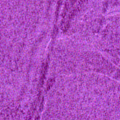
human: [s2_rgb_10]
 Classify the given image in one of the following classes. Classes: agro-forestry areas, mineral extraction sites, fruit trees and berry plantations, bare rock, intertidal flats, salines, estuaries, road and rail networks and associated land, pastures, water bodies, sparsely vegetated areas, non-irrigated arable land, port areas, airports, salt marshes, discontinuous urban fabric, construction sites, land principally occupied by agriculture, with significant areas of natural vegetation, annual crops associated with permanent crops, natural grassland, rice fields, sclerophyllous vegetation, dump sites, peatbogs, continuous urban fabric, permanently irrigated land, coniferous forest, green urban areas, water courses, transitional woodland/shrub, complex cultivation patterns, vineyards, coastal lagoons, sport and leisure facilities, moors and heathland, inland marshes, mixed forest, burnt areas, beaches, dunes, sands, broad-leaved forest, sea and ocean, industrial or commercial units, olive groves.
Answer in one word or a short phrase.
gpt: sea and ocean